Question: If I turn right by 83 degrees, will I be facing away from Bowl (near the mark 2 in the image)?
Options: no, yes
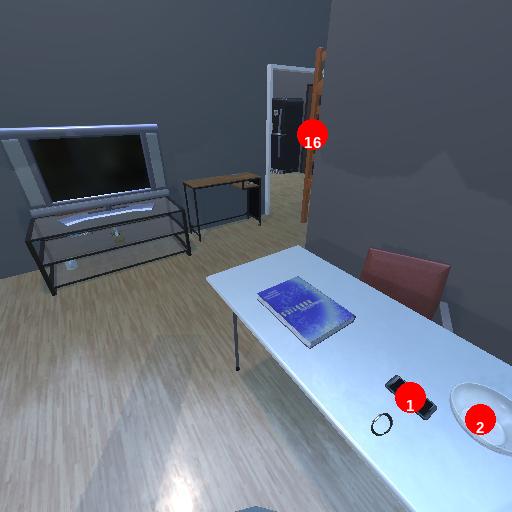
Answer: no